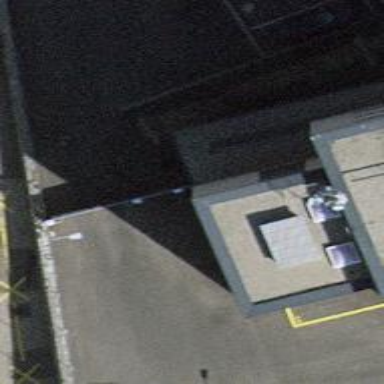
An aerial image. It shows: Lift gate barrier.